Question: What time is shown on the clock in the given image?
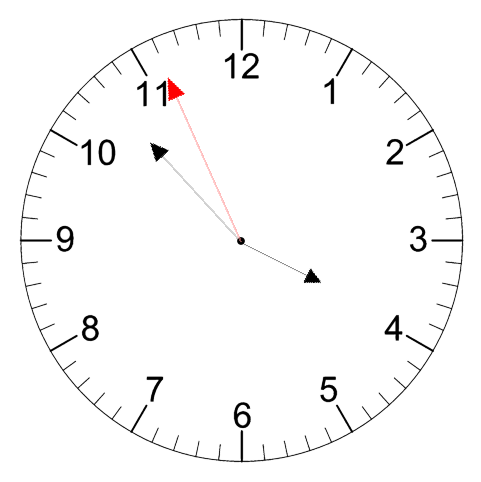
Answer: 03:52:56